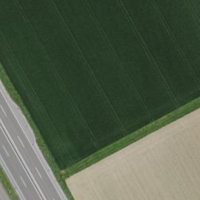
EUNIS habitat code: 57
Species observed at this site:
Ciconia ciconia